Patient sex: M
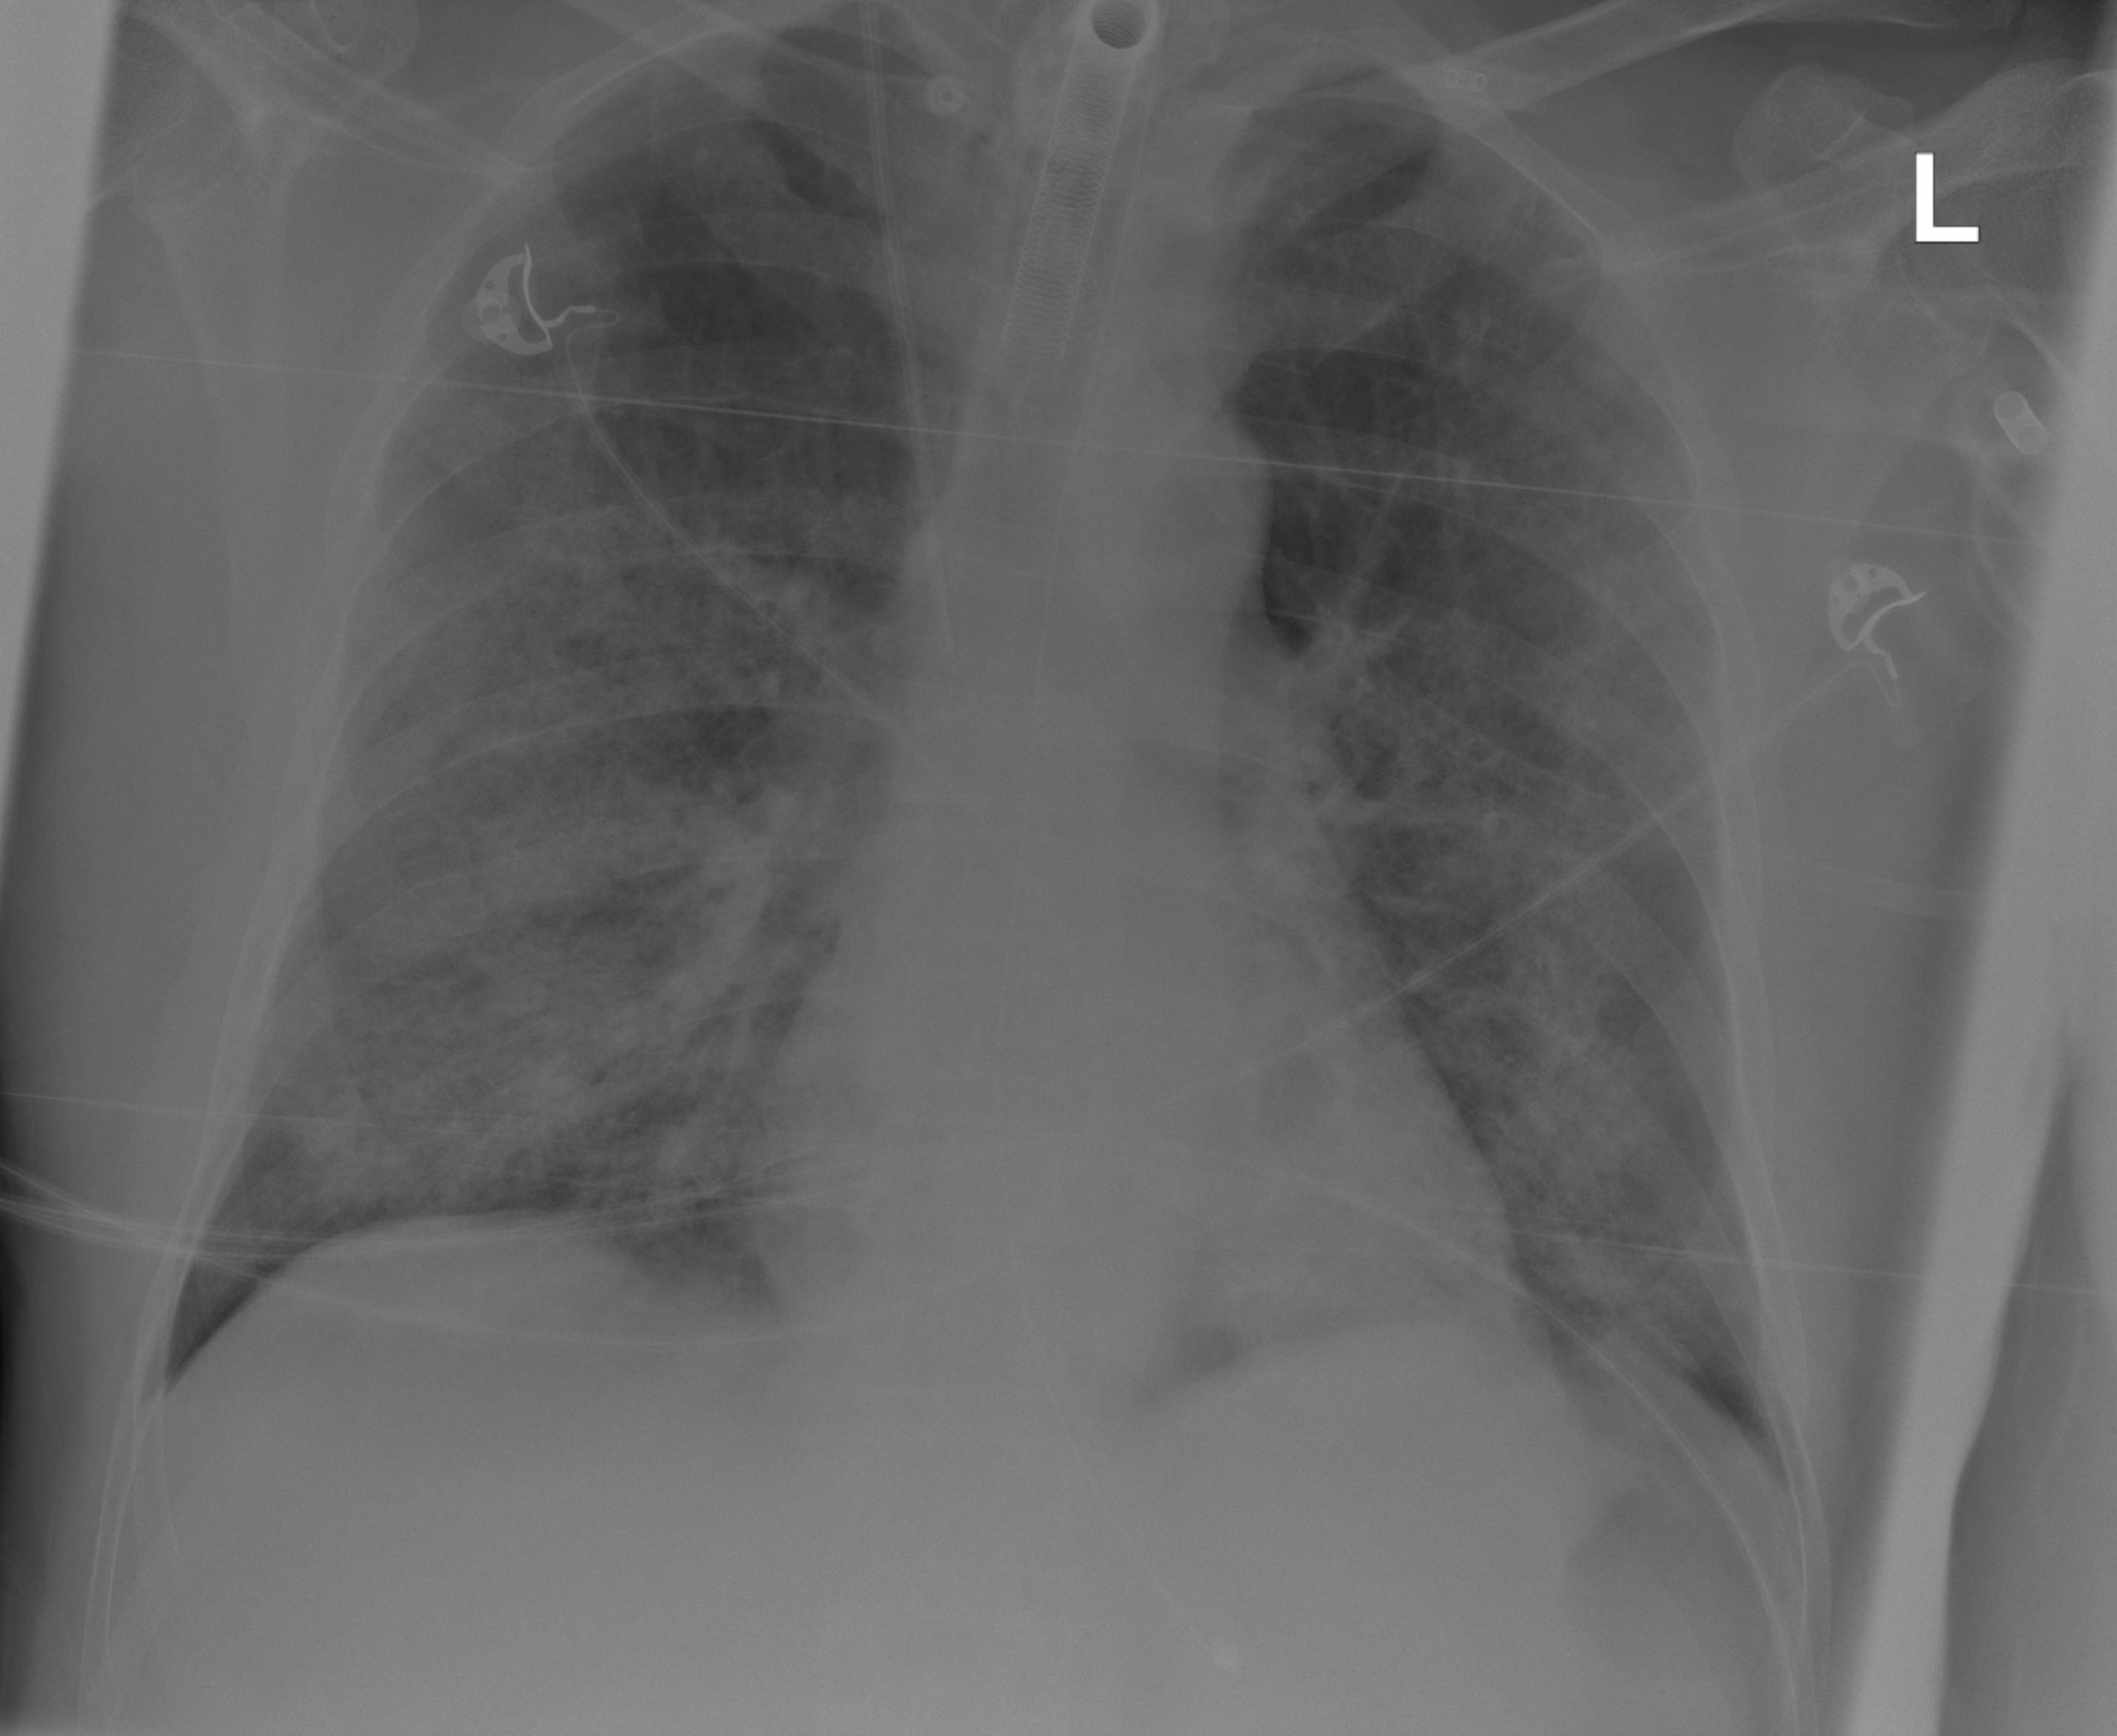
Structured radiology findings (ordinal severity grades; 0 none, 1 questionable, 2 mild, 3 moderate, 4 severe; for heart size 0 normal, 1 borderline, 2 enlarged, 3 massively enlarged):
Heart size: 0
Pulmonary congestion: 0
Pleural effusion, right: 0
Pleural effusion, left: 0
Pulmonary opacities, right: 4
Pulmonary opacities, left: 3
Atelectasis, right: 2
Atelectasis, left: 2